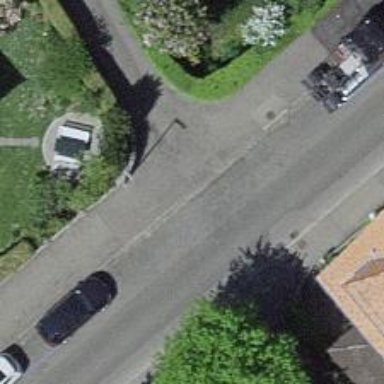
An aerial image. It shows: Kerb barrier.